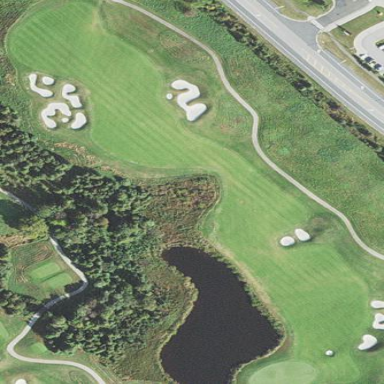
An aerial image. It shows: Grassy area designated as golf fairway.